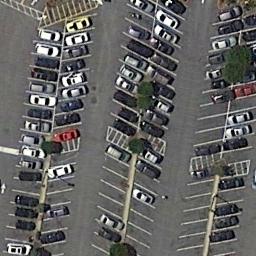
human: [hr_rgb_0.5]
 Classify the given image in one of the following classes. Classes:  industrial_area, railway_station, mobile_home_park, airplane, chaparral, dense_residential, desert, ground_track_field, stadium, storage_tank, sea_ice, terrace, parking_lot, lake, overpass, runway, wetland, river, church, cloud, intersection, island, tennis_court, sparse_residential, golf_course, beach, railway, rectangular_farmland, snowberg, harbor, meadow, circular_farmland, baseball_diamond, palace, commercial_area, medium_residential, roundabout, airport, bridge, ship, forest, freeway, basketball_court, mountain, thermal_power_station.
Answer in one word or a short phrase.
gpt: parking_lot